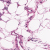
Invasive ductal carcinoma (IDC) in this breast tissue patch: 0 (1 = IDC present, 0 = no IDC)